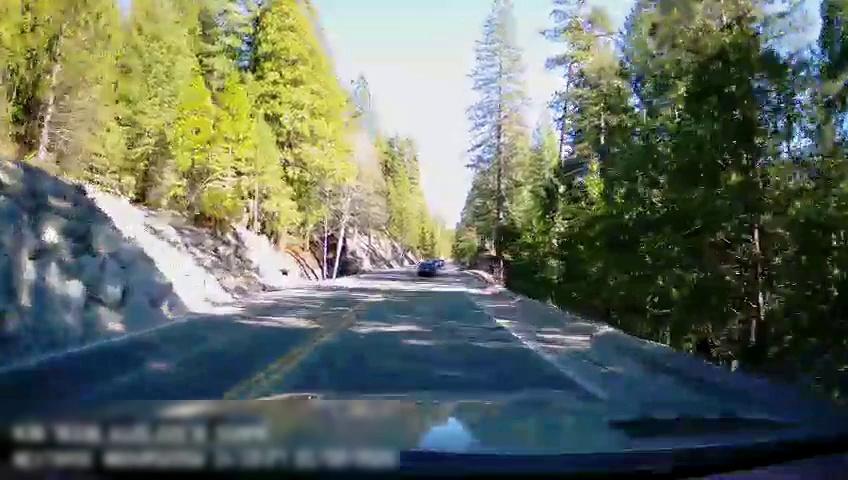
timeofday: Day
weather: Sunny
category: Drivable Space
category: Vehicles | Car
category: Lanes | Opposite Lane
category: Lanes | Current Lane
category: Lanes | Opposite Lane
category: Lanes | Current Lane